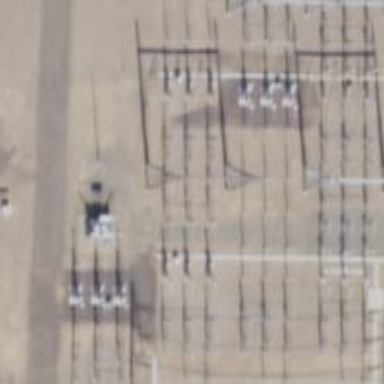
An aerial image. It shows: Switch for power supply.